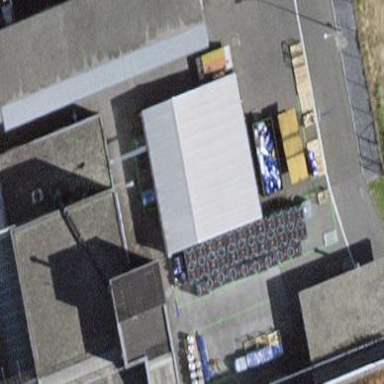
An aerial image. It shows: Industrial building.